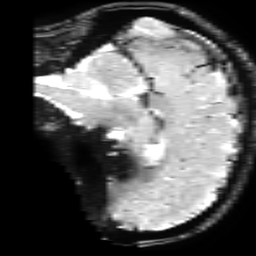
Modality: T2starw
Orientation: sagittal
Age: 22
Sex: male
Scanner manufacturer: ge
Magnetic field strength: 3 T
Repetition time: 0.65 s
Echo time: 0.02 s